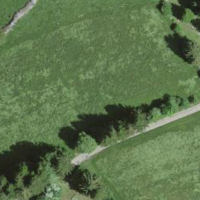
EUNIS habitat code: 24
Species observed at this site:
Anthyllis vulneraria